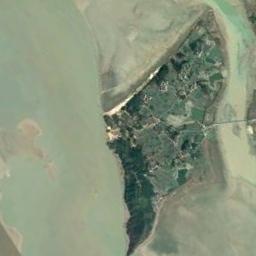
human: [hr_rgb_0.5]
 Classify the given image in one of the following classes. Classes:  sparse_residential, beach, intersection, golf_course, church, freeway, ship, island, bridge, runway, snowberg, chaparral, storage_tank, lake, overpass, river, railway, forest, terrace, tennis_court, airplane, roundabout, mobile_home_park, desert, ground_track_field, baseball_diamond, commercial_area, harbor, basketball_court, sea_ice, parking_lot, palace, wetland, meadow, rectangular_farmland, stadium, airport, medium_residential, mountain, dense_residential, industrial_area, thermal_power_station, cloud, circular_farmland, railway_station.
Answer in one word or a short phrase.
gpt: island